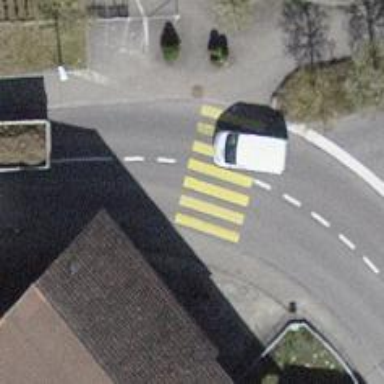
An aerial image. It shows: Marked crossing with zebra markings on the road.